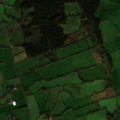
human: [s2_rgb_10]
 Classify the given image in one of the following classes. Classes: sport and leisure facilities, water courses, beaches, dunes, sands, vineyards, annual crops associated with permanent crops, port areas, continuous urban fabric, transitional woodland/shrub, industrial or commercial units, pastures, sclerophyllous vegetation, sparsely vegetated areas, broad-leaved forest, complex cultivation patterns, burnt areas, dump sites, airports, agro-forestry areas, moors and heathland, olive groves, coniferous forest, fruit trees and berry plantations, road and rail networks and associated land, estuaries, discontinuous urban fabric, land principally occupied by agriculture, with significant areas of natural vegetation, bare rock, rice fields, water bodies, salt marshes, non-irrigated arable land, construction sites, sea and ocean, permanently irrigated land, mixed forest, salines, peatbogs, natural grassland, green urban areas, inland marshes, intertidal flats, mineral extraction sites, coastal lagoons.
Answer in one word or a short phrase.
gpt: pastures, coniferous forest